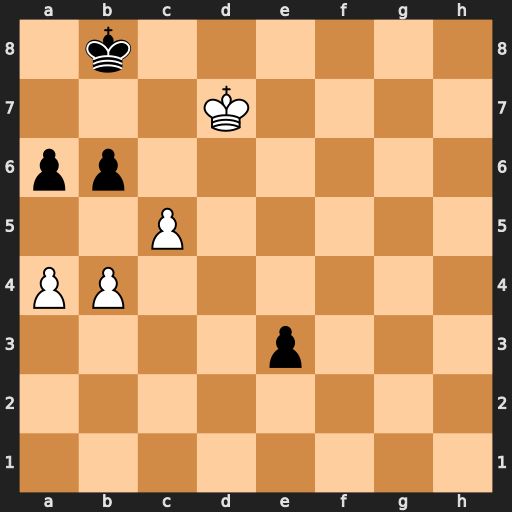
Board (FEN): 1k6/3K4/pp6/2P5/PP6/4p3/8/8
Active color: w
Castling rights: -
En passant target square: -
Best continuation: c6 e2 c7+ Ka7 c8=Q e1=Q Qc7+